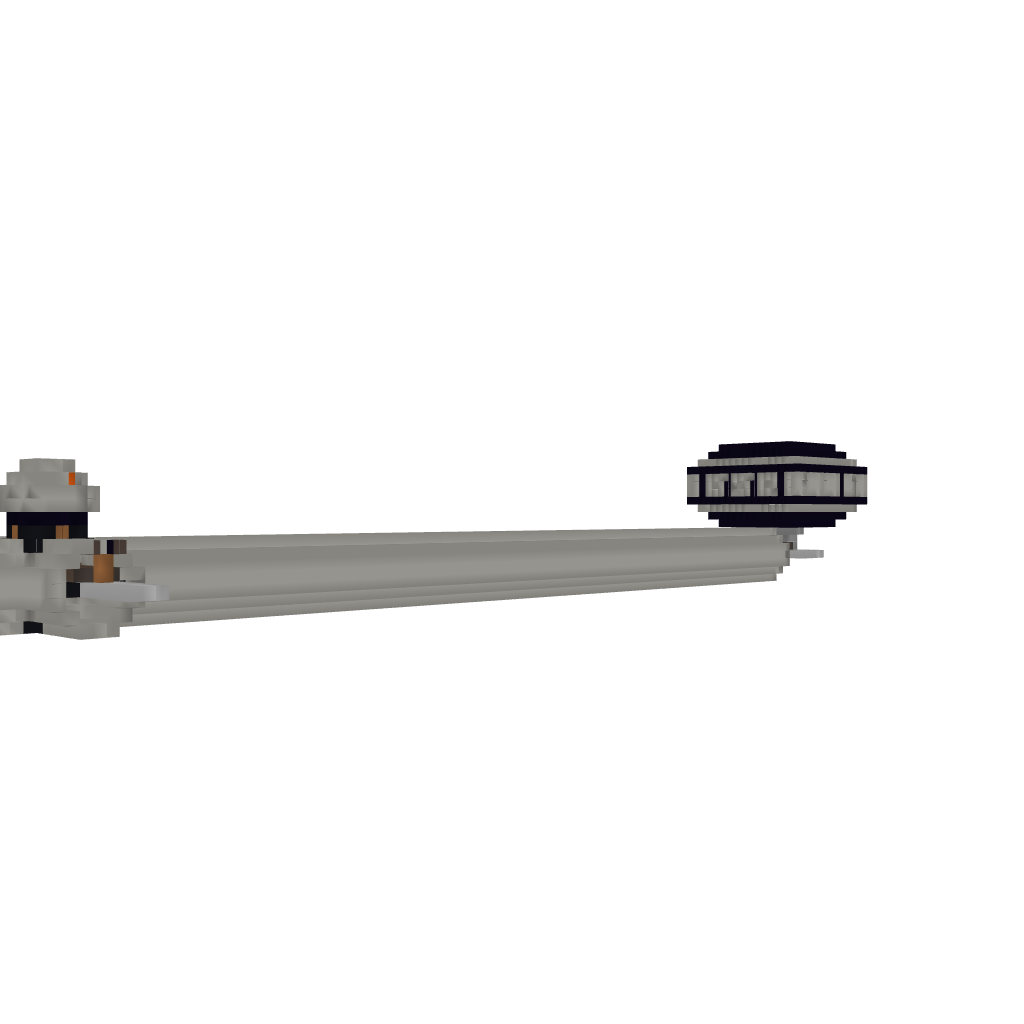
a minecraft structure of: The Sonic Transport Station